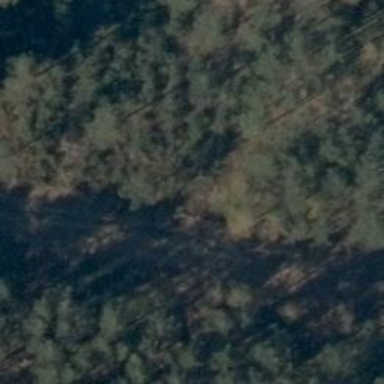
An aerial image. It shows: Track with grade5 tracktype.